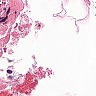
Metastatic tissue present: no